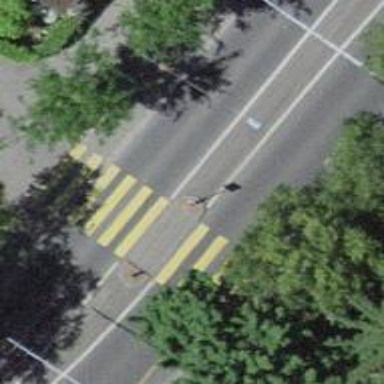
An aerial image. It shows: Uncontrolled crossing with pedestrian island.